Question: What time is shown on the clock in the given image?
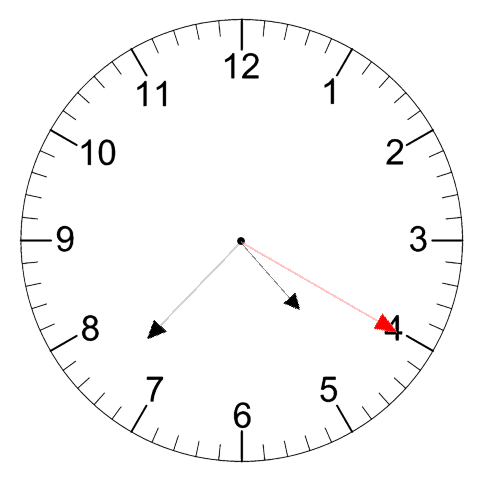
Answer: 04:37:20